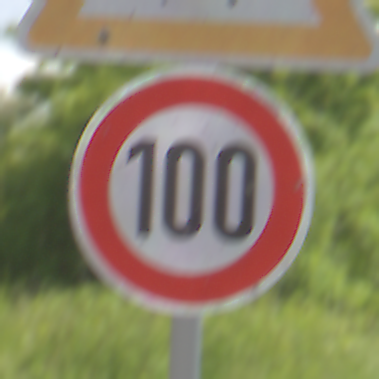
Verkehrszeichen: Geschwindigkeit100
Zusatzzeichen oben: KreuzungOderEinmuendung
Umgebung: Outdoor, RoadRail
Tageszeit: Midday
Wetter: PartlyCloudy
Licht: Natural
Jahreszeit: NotSpecified
Kontrast: HighContrast